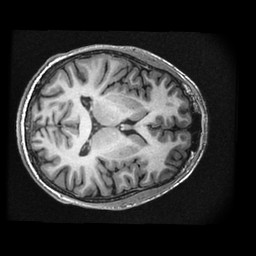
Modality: T1w
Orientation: axial
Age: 21
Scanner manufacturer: ge
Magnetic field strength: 3 T
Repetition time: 0.008248 s
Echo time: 0.003108 s